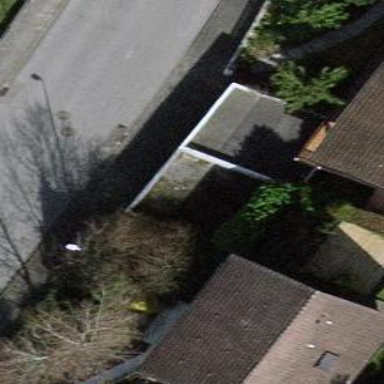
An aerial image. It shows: Group of garages.